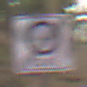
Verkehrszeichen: EndeUmweltzone
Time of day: Midday
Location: Outdoor (Nature)
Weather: Overcast
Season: Autumn
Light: Natural